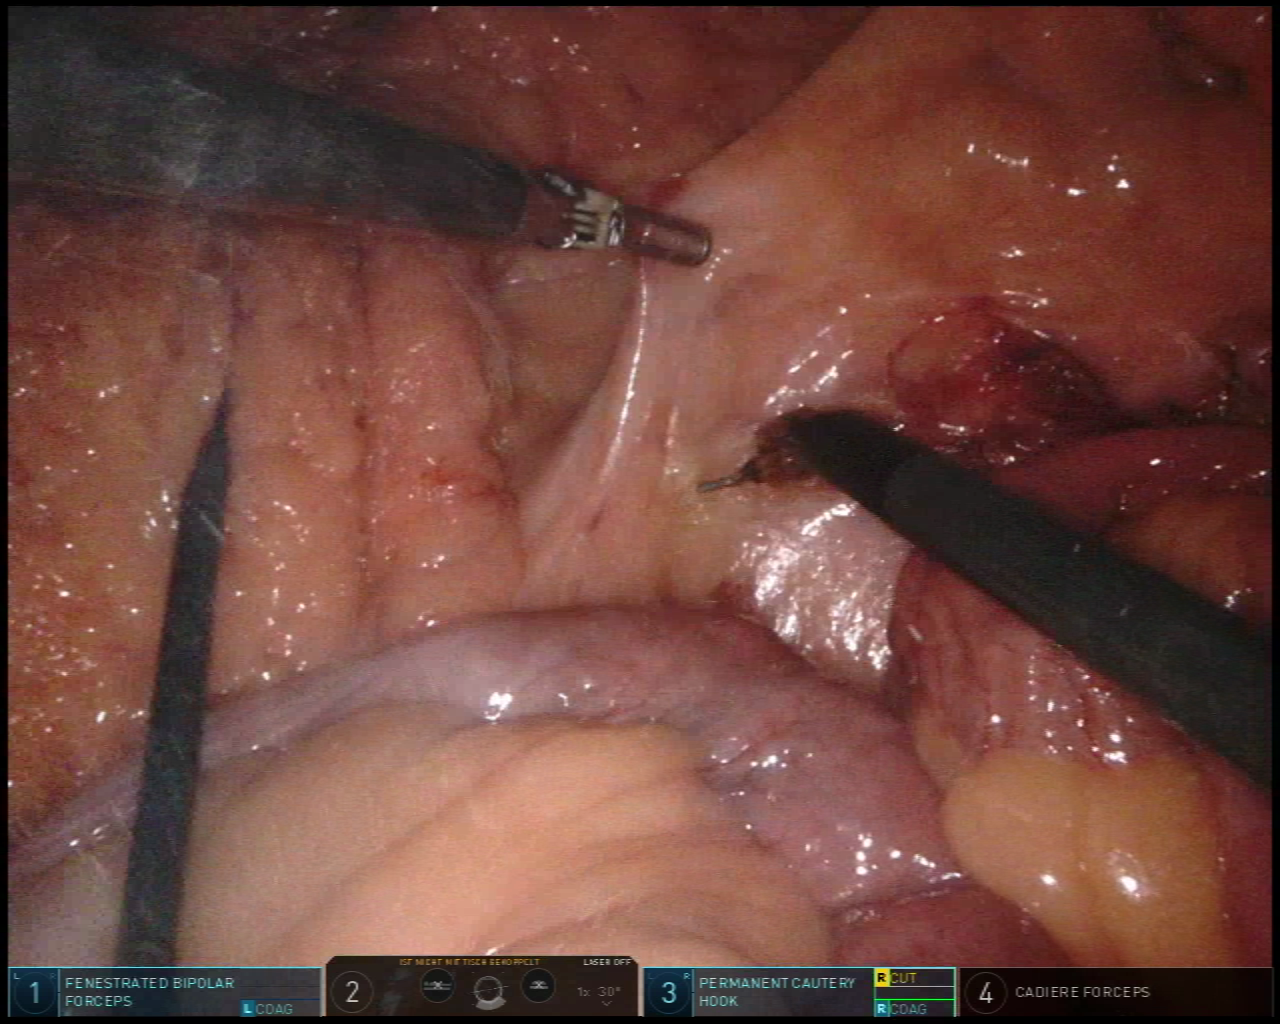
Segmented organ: small_intestine
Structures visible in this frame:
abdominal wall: no
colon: no
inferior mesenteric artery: no
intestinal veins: no
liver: no
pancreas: no
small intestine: yes
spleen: no
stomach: no
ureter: no
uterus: no
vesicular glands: no